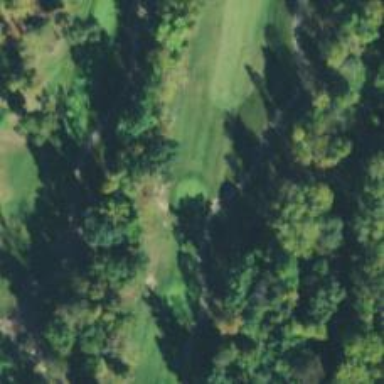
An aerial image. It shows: Golf tee.